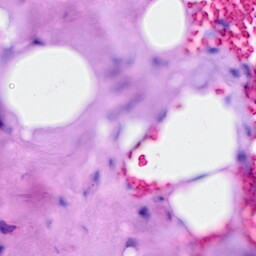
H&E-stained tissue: Breast